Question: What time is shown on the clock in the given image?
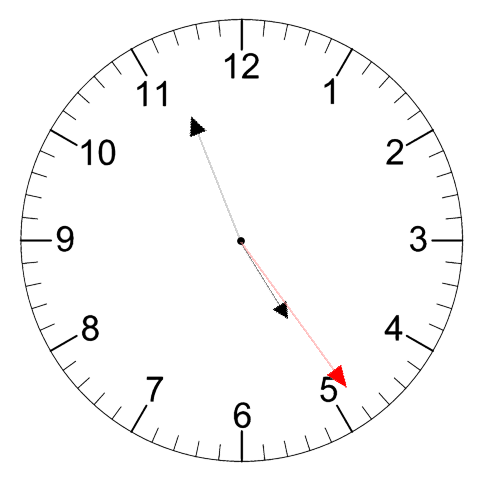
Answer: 04:56:24